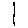
Label: line